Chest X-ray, AP view. Patient: 40 years old, sex F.
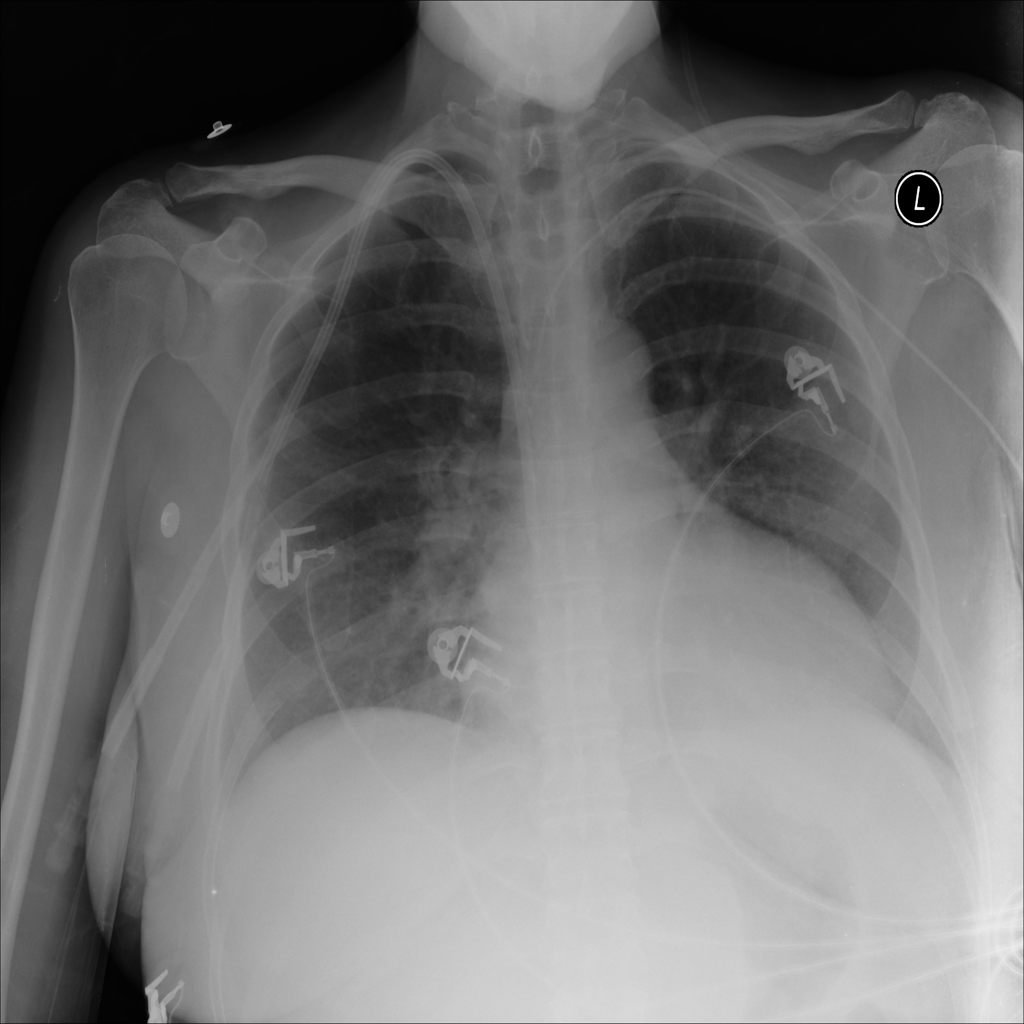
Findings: Infiltration